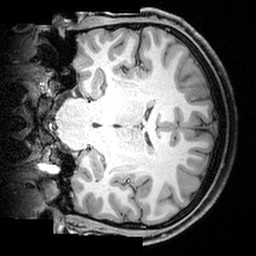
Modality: T1w
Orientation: coronal
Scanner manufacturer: siemens
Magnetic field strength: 3 T
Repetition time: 1.9 s
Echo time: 0.00397 s